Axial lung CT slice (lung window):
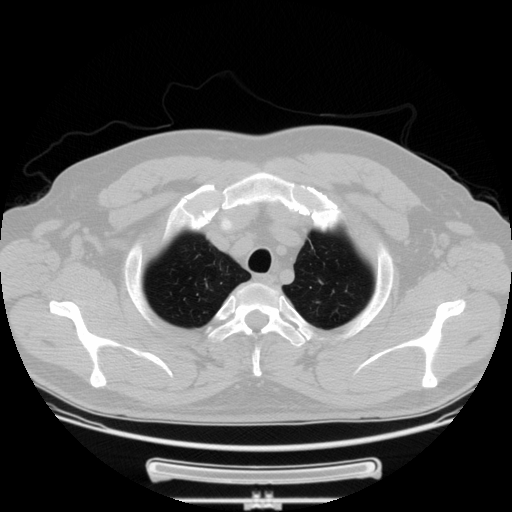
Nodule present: no